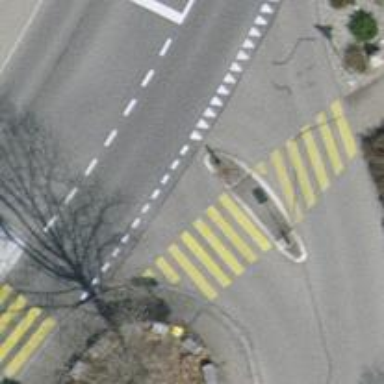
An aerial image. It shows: Kerb barrier.